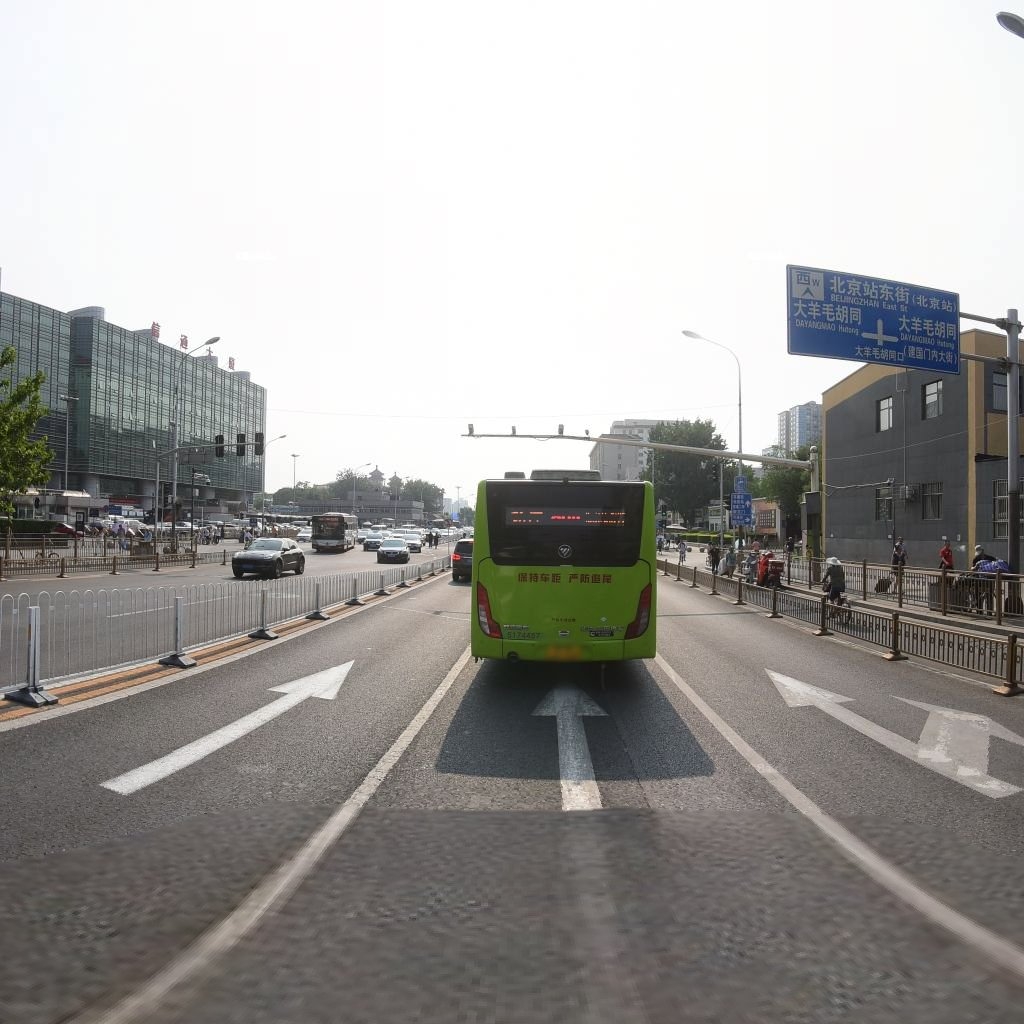
Region: Dongcheng
Road damage annotations: longitudinal crack, transverse patch